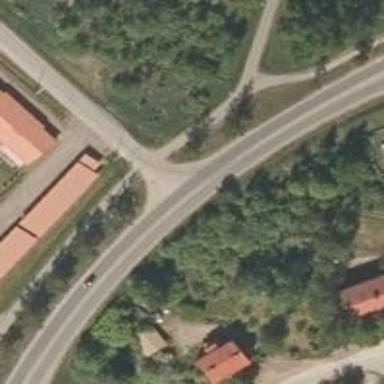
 having separate sidewalk and cycle track."